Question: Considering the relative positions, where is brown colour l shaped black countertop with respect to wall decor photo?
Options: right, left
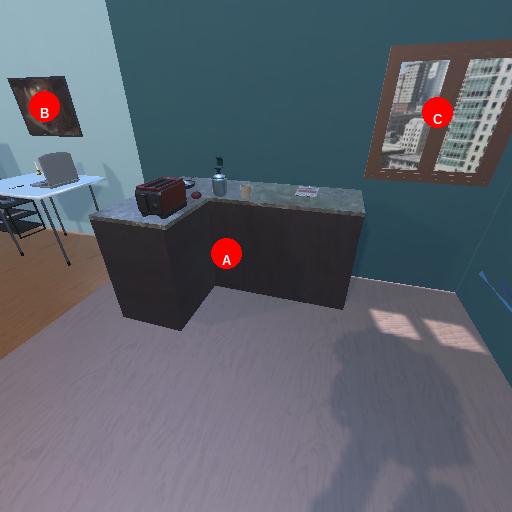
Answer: right